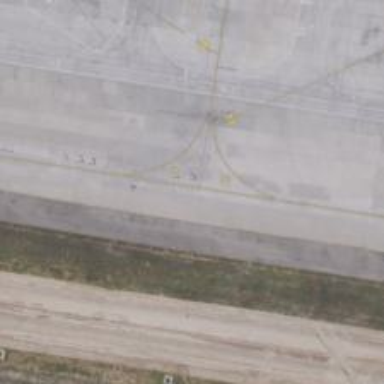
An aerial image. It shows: Image of taxiway at airport.